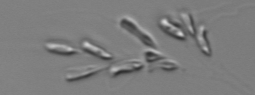
Label: Dinobryon